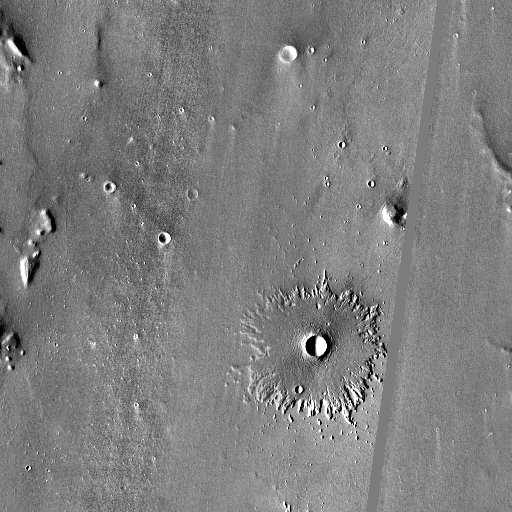
Crater classes present: Background, Other, Layered